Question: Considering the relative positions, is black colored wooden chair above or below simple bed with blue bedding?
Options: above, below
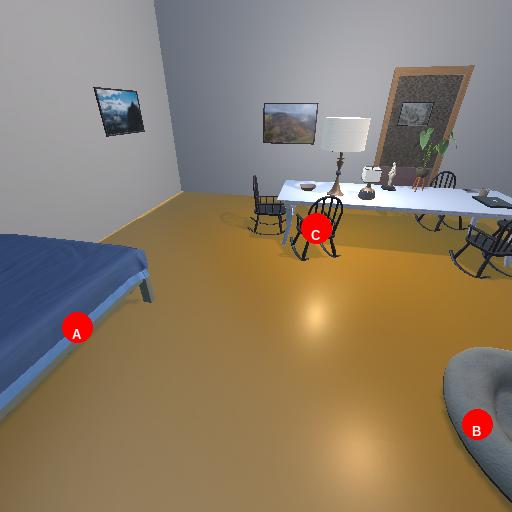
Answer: above